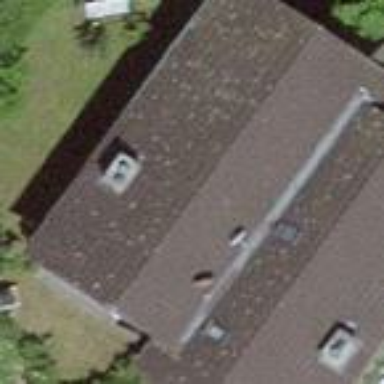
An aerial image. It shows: Garage.